Field crop: maize
Growth stage: 2
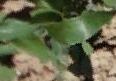
Species: maize